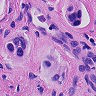
Metastatic tissue present: yes